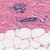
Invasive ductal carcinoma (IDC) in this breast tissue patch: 0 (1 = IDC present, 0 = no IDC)